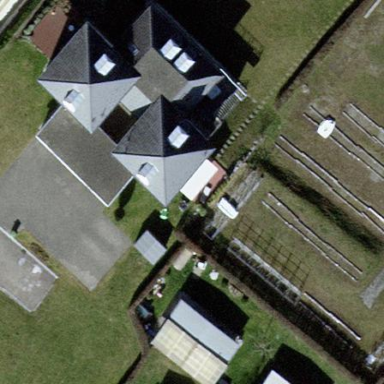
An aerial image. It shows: Bungalow.